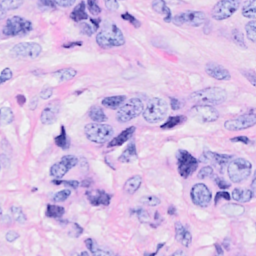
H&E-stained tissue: Breast